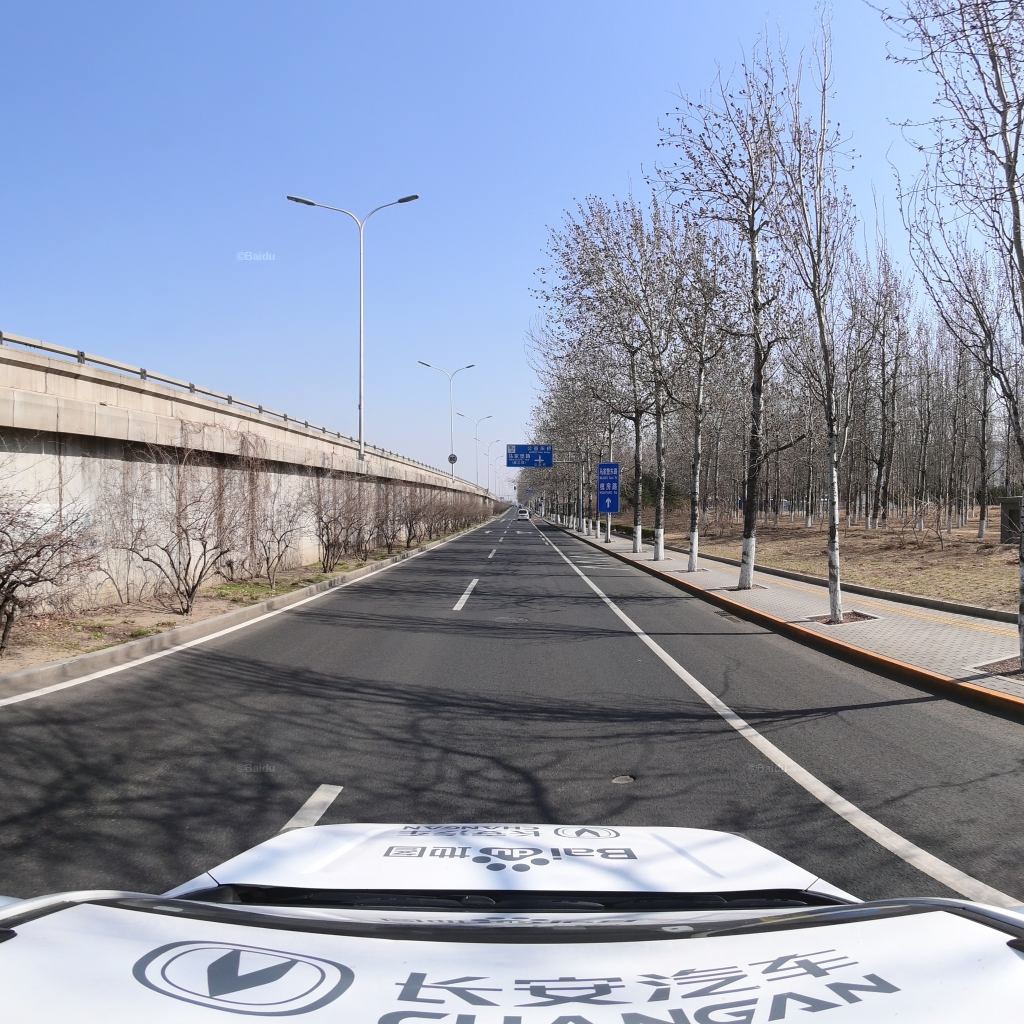
Region: Fengtai
Road damage annotations: manhole cover, pothole